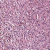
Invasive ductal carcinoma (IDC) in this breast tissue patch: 0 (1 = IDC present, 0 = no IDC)